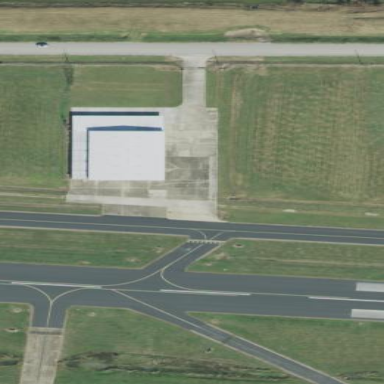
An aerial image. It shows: Apron at the airport.